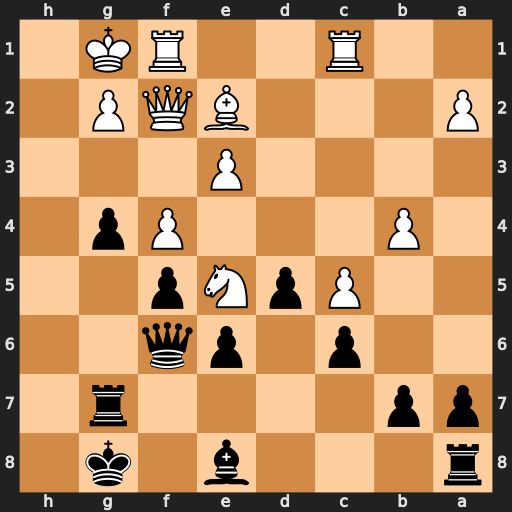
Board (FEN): r3b1k1/pp4r1/2p1pq2/2PpNp2/1P3Pp1/4P3/P3BQP1/2R2RK1
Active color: b
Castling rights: -
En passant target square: -
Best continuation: g3 Qe1 Qh6